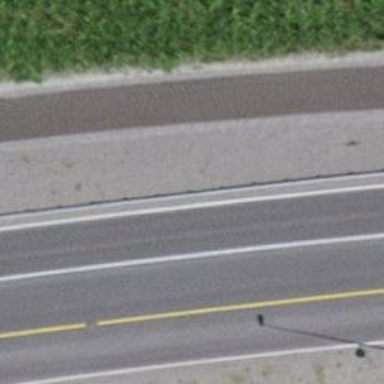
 having separate sidewalk. The road also includes busway."